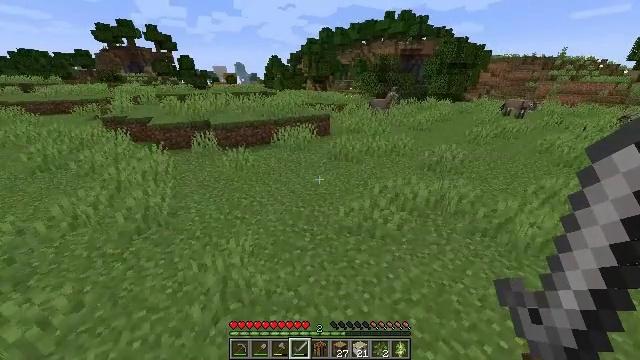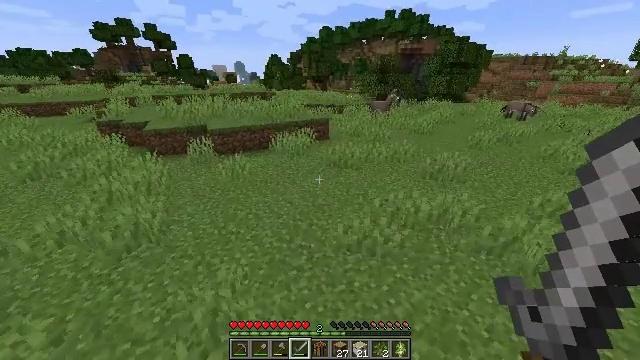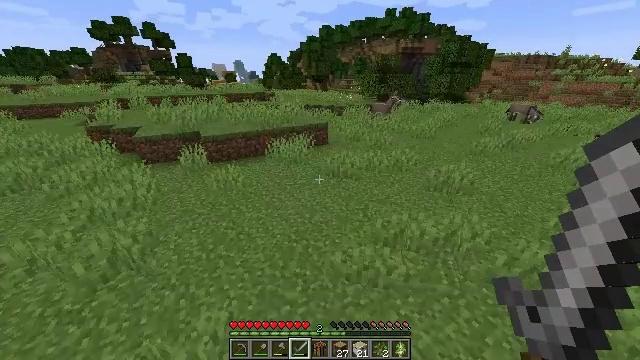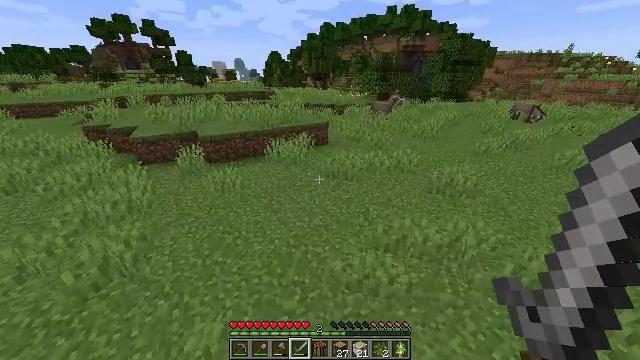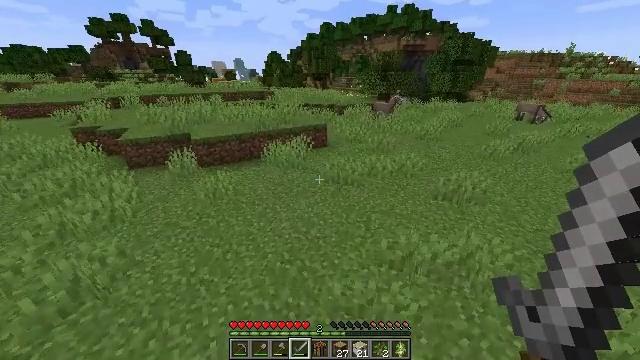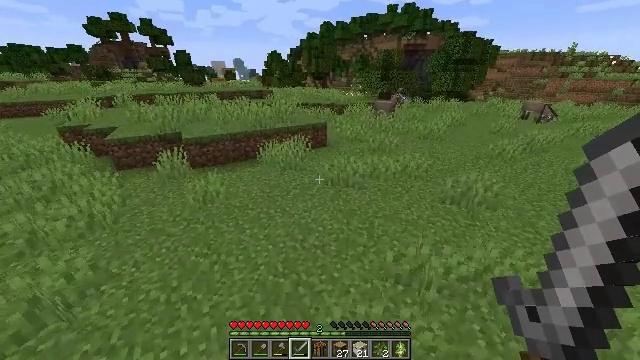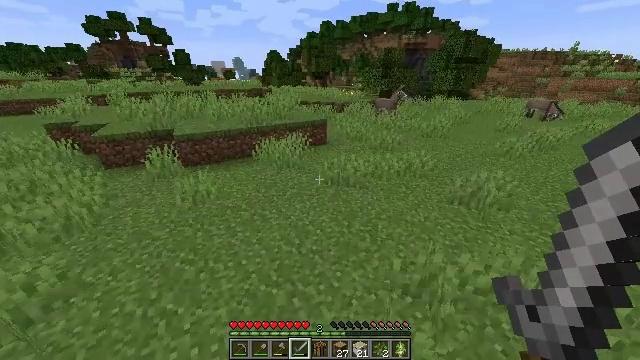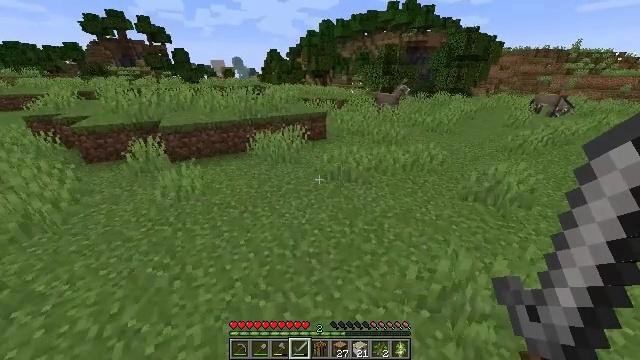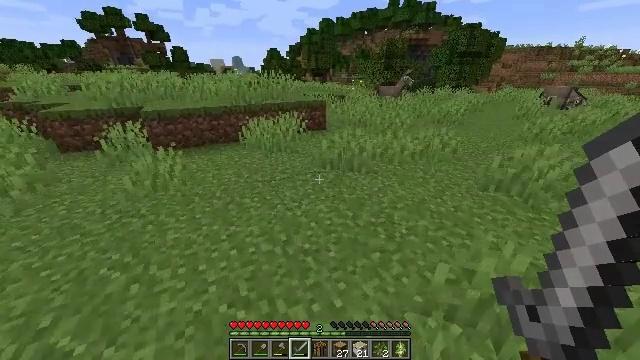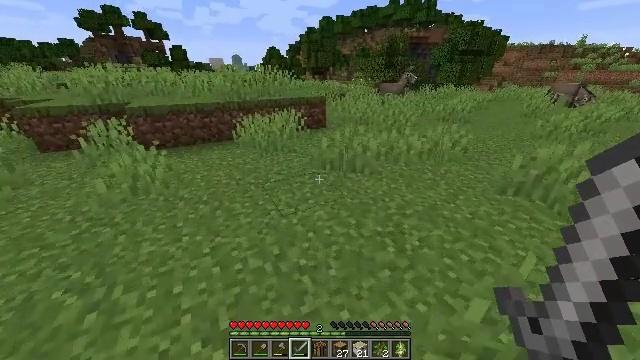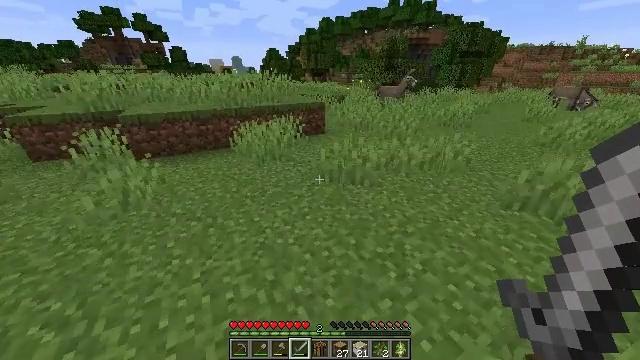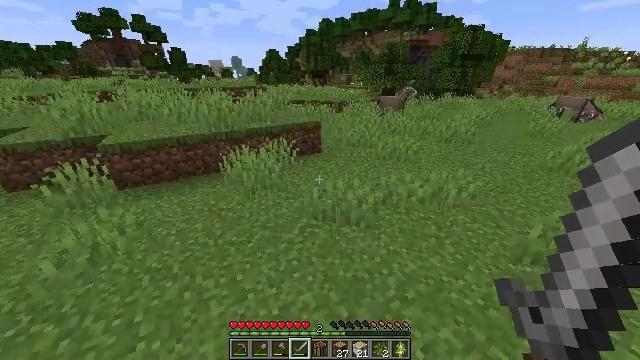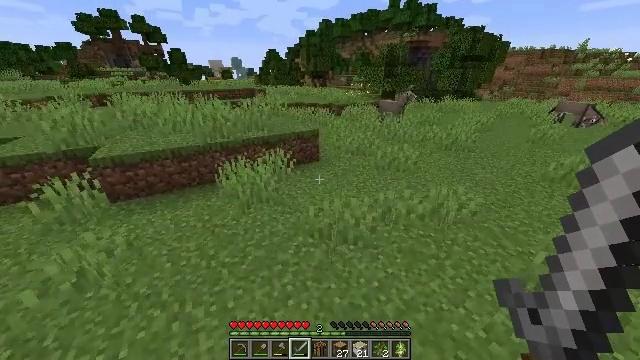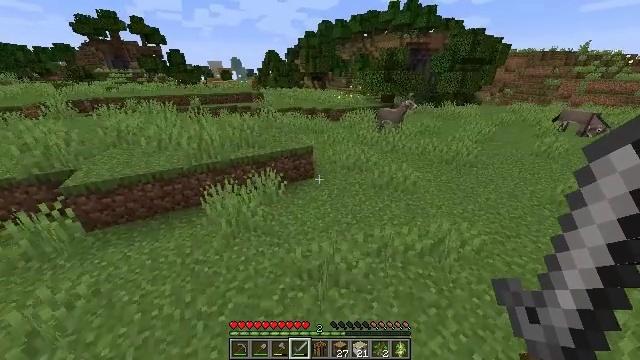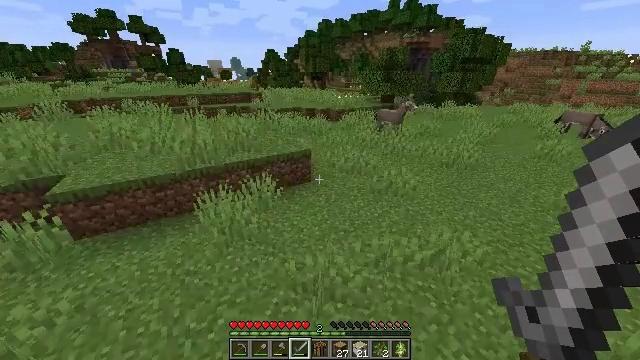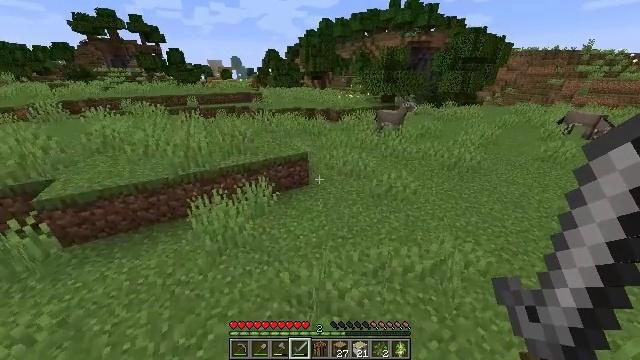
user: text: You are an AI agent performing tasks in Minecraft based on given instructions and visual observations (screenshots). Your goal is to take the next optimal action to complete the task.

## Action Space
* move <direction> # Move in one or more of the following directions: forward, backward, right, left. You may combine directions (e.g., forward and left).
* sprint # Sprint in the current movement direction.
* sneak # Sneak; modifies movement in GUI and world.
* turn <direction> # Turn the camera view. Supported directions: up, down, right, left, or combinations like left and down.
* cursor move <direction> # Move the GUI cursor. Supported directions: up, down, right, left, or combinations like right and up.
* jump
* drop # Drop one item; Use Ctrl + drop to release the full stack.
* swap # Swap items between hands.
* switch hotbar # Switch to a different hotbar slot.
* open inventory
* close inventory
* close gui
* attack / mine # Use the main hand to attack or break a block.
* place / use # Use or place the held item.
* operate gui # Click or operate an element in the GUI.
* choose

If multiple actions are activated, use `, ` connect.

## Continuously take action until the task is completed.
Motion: motion action
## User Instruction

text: Gather the yellow bed by attacking it.
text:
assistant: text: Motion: move forward, sprint, jump
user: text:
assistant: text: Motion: move forward, sprint, jump
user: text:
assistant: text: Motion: move forward, sprint, jump
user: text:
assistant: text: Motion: move forward, sprint, jump
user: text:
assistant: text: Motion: move forward, sprint, jump
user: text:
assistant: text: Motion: move forward, sprint, jump
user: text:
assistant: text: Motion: move forward, sprint, jump
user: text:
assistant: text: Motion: move forward, sprint, jump
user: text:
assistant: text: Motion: move forward, sprint, jump
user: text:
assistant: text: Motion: move forward and move right, sprint, jump
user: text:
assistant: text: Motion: move forward and move right, sprint, jump
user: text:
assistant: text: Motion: move forward and move right, sprint, jump
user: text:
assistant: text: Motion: move forward and move right, sprint, jump
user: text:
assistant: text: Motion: move forward and move right, sprint, jump
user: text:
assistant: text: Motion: move forward and move right, sprint, jump
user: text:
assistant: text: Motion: move forward and move right, sprint, jump
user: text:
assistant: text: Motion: move forward and move right, sprint, jump
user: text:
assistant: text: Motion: move forward, sprint, jump
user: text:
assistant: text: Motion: move forward, sprint, jump
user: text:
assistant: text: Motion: move forward, sprint, jump
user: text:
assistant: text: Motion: move forward, sprint, jump
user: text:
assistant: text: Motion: move forward, sprint, jump
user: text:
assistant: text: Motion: move forward, sprint, jump
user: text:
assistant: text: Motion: move forward, sprint, turn left, jump
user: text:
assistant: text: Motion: move forward, sprint, turn left, jump
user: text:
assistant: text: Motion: move forward, sprint, turn left, jump
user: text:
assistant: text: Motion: move forward, sprint, turn left, jump
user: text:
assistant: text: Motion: move forward, sprint, jump
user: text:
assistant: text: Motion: move forward, sprint, jump
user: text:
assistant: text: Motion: move forward, sprint, jump